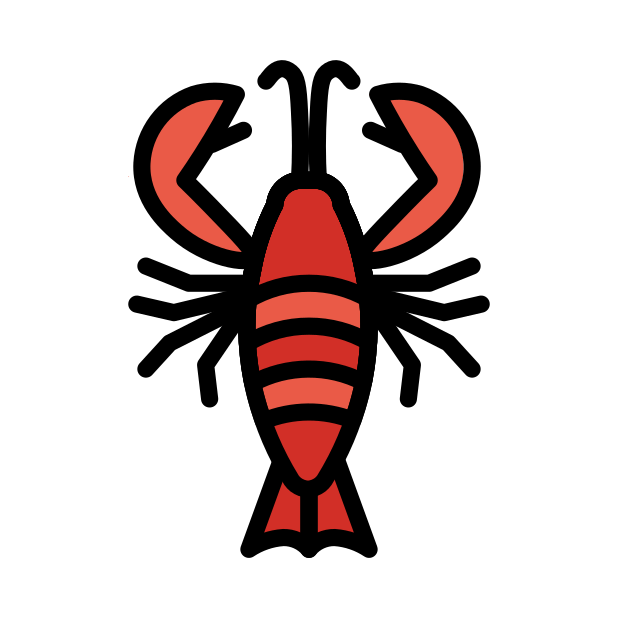
lobster